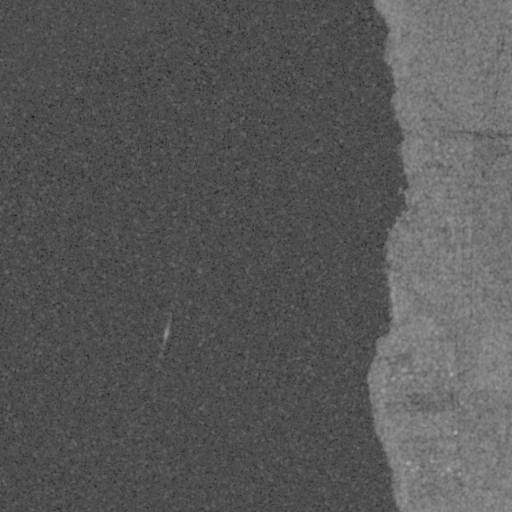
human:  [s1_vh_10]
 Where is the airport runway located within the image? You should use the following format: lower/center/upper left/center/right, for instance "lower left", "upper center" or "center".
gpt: The airport runway is located in the upper right of the image.
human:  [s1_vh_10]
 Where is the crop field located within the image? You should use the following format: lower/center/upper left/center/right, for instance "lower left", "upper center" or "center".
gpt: The crop field is located in the upper right of the image.
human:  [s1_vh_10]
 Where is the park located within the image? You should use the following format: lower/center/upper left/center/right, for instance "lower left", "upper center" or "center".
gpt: The park is located in the lower right of the image.
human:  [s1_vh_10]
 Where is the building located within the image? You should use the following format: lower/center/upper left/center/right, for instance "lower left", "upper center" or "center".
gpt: There is no building in the image.

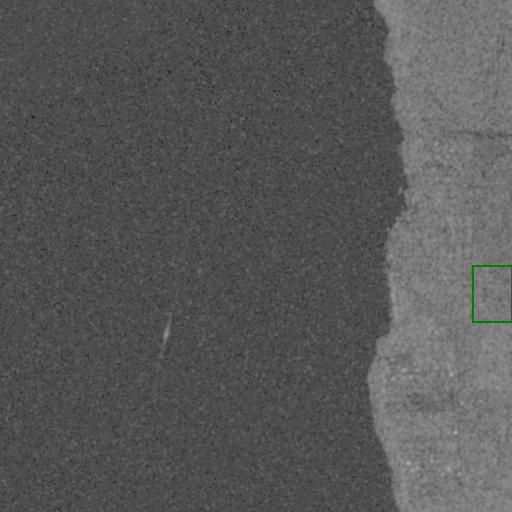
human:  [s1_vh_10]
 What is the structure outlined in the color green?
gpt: The structure outlined in green is a crop field.
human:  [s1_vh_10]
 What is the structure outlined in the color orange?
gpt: There is no orange outline.